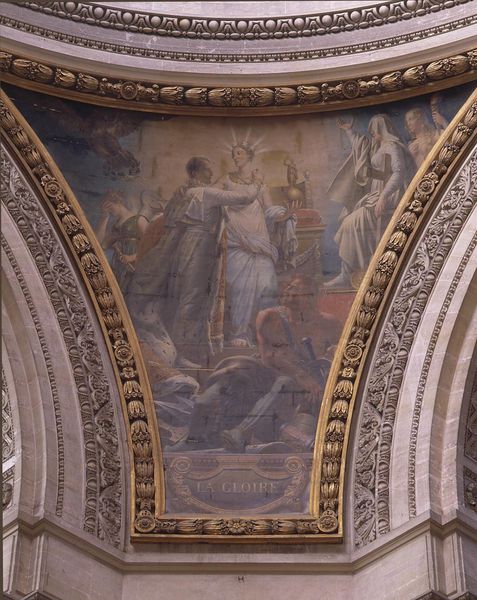
Titel: La Gloire, Der Ruhm
Künstler: François Gérard
Standort: Paris
Institution: Panthéon
Schlagwörter: adler, blau, dunkel, gemälde, gott, hand, himmel, kopf, mann, schatten, umhang, vogel, weiß, dreieck, gelb, grün, menschen, ocker, sitzen, ausschnitt, braun, bunt, frankreich, frau, hell, licht, marmor, männer, orange, paris, pfeiler, schwarz, stuhl, szene, säulen, blick, rot, beige, malerei, muster, ornament, wand, architektur, arm, barock, bibel, blass, falten, mensch, rahmen, stehen, stein, bild, innenraum, öl, kirche, gewand, gold, mantel, decke, innen, klassizismus, personen, krone, renaissance, rund, engel, skulptur, statue, schrift, umarmung, ecke, rahmung, bogen, mauer, farbe, figuren, rundbogen, kuppel, thron, detail, inschrift, glanz, ornamente, verzierung, wandgemälde, wandmalerei, stuck, tiefe, foto, fotografie, oben, photographie, bögen, kreuz, religion, strahlen, schwert, kugel, napoleon, allegorie, kranz, sieg, zwickel, pantheon, photo, halbkreis, fries, heiligenschein, nimbus, archivolten, christus, jesus christus, untersicht, götter, toga, heben, fresken, historienmalerei, krönung, ehre, heiliger, tempel, königin, heilige, speer, deckengemälde, fresko, heilig, ornamentik, maria, gloriole, louvre, fotographie, klassik, tunika, einfassung, sakral, eierstab, fresco, vergoldung, der, akanthus, kyma, deckenmalerei, froschperspektive, rotunde, fried, lünette, pendentiv, supraporte, pendentif, bogenfeld, glorie, strahlenkranz, aura, reichsapfel, nationalismus, trompe, tugenden, trhon, ruhm, mensc, katusche, weihung, gloria, gloire, allegori, der ruhm, la cloire, la gloire, le glorie, 19. jahrhundert, taflebild, krranz, reichsapfel+